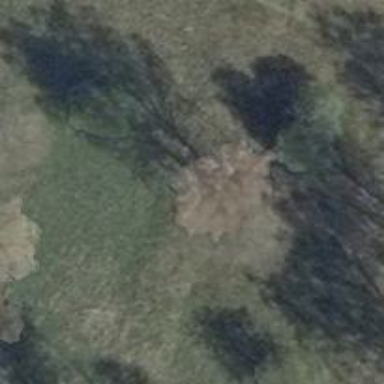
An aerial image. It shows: Single tag "natural: tree."